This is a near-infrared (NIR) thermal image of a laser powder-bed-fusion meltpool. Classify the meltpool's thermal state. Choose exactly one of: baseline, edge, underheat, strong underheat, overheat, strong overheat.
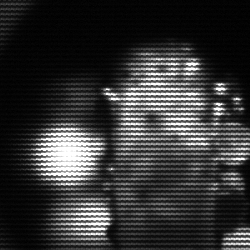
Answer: strong underheat